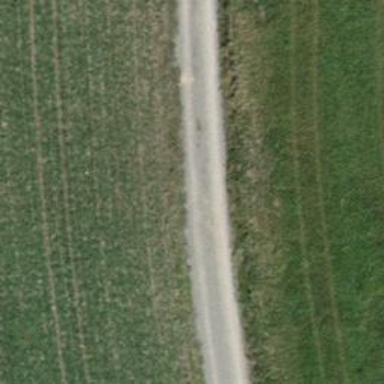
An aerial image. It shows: Pebblestone path.